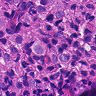
Metastatic tissue present: yes